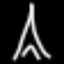
Label: The Eiffel Tower